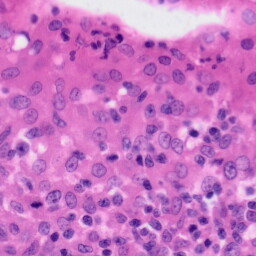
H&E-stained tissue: Tonsil